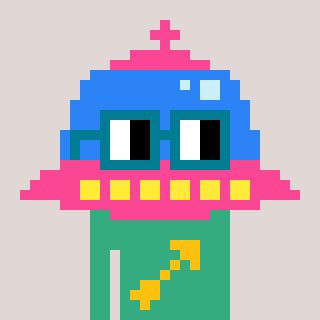
a pixel art character with square dark green glasses, a ufo-shaped head and a teal-colored body on a warm background